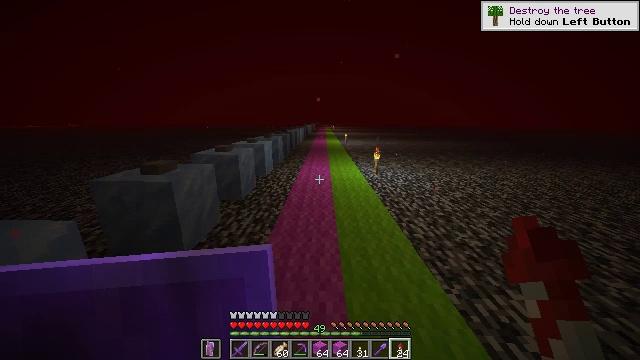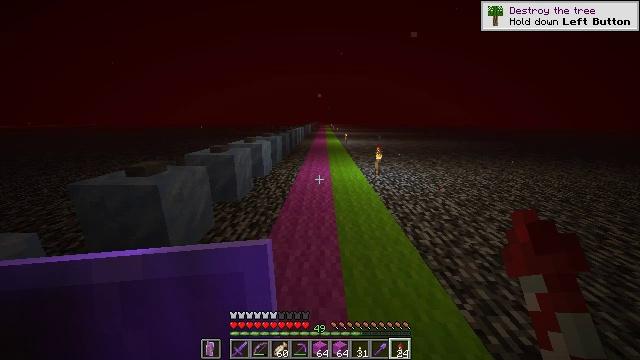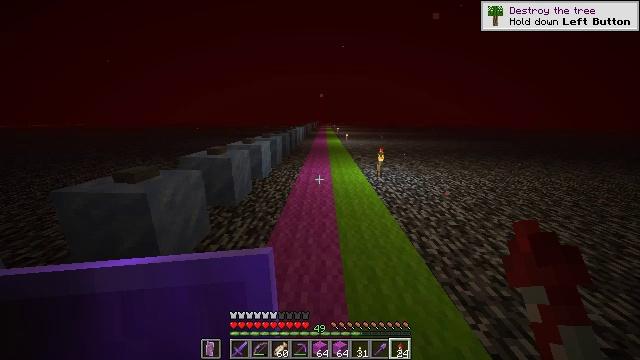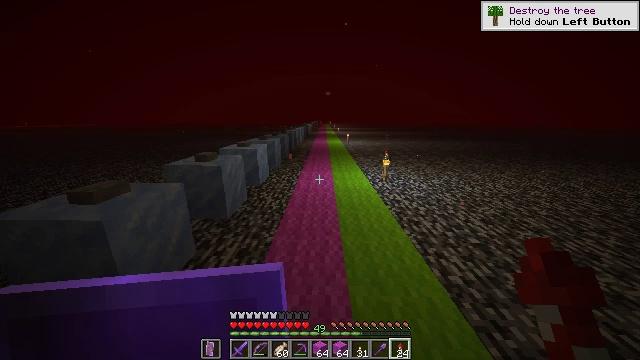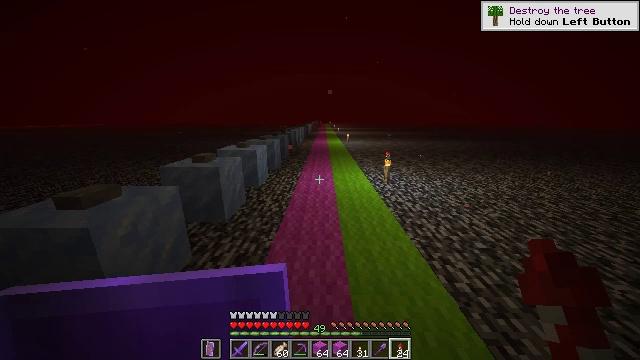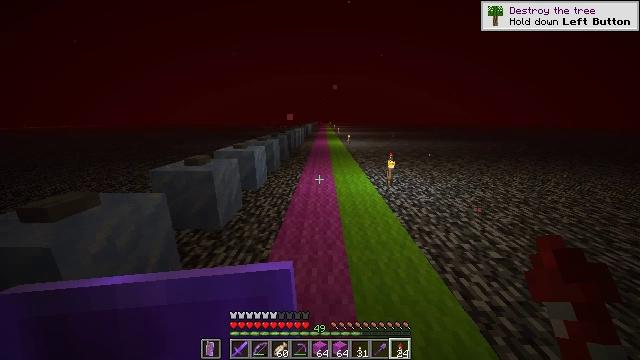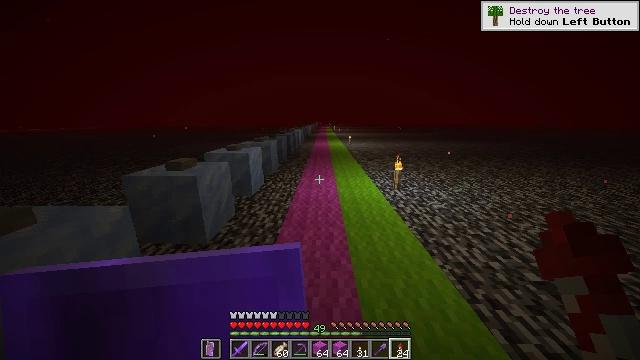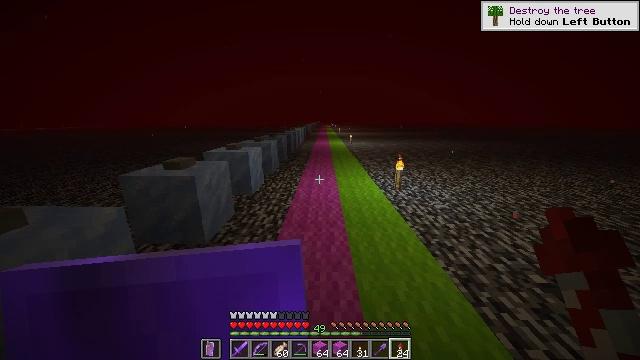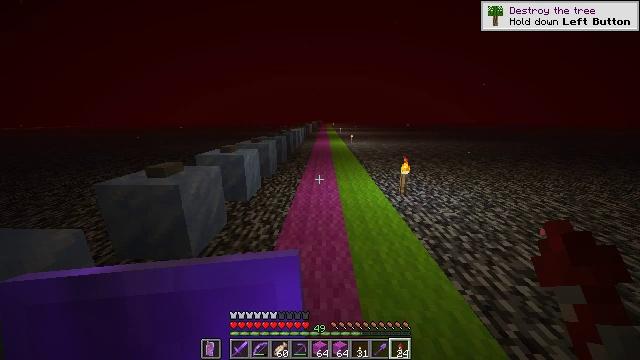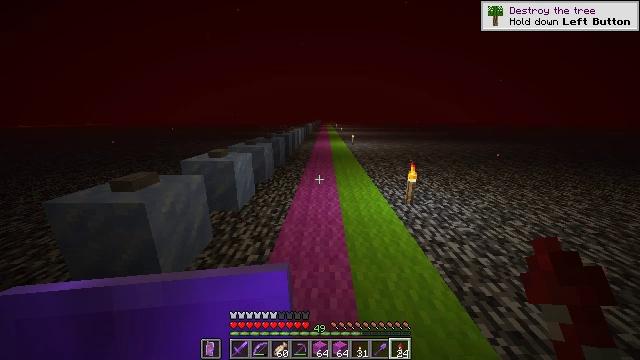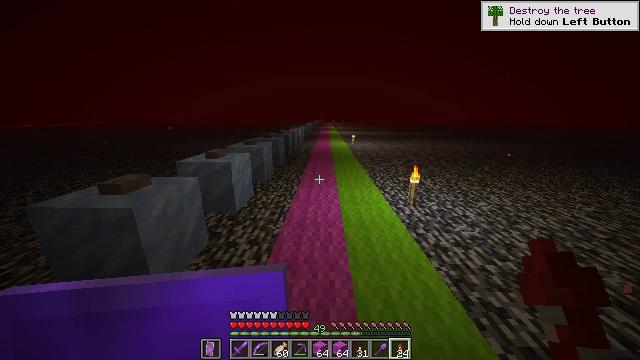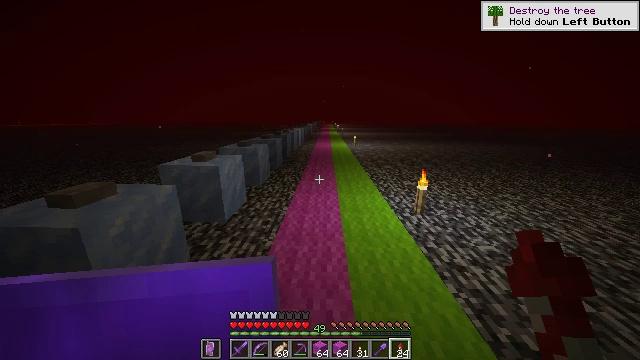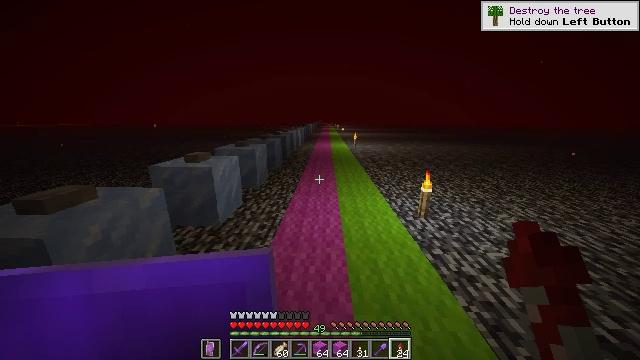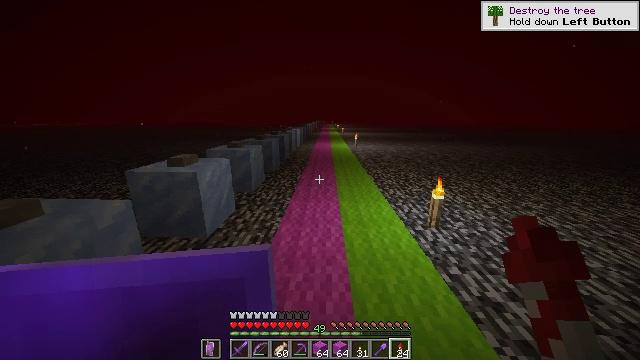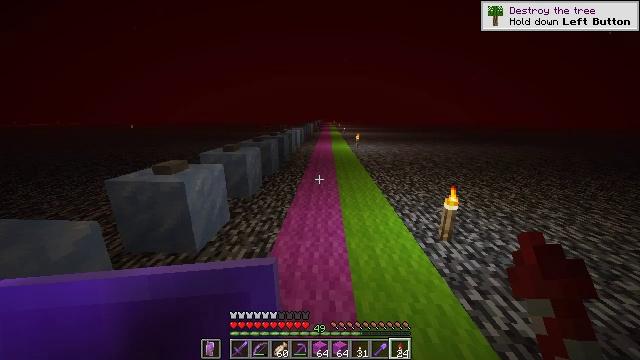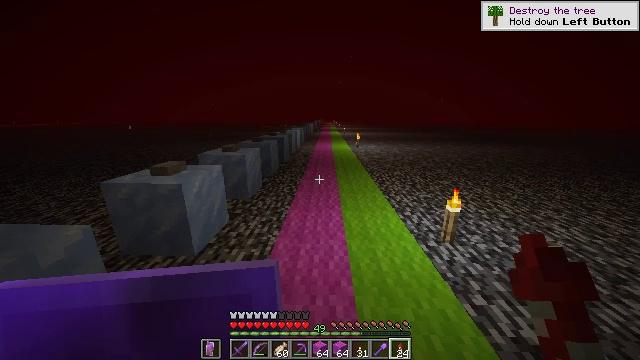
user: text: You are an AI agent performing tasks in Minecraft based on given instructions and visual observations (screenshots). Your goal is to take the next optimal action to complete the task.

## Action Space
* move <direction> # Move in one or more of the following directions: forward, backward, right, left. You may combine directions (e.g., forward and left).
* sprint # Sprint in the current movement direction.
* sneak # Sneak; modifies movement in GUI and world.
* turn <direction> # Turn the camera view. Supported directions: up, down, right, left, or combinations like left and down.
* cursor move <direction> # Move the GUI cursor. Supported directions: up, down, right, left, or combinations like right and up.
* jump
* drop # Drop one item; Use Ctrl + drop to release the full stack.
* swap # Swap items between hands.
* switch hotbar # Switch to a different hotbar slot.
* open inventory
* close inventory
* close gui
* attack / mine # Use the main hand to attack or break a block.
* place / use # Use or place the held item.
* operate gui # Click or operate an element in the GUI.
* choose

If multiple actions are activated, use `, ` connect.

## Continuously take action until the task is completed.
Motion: motion action
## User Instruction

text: Craft a magenta carpet for your home.
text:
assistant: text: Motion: move forward, sprint
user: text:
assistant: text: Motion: move forward, sprint
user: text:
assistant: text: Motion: move forward, sprint
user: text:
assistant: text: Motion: move forward, sprint
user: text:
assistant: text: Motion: move forward, sprint
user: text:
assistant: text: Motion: move forward, sprint
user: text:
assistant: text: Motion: move forward, sprint
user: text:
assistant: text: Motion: move forward, sprint
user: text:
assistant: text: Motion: move forward, sprint
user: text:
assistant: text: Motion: move forward, sprint
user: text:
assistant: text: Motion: move forward, sprint
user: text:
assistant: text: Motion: move forward, sprint
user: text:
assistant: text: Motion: move forward, sprint
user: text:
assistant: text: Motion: move forward, sprint
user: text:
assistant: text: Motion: move forward, sprint
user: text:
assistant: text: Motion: move forward, sprint
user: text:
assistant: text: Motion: move forward, sprint
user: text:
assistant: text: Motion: move forward, sprint
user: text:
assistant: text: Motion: move forward, sprint
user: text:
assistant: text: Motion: move forward, sprint
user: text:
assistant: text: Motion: move forward, sprint
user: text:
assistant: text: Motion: move forward, sprint
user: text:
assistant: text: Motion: move forward, sprint
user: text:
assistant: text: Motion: move forward, sprint
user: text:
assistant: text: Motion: move forward, sprint, jump
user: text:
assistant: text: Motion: move forward, sprint, jump
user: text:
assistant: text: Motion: move forward, sprint, jump
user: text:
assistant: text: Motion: move forward, sprint, jump
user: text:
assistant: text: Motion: move forward, sprint, turn up, jump
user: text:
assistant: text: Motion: move forward, sprint, turn up